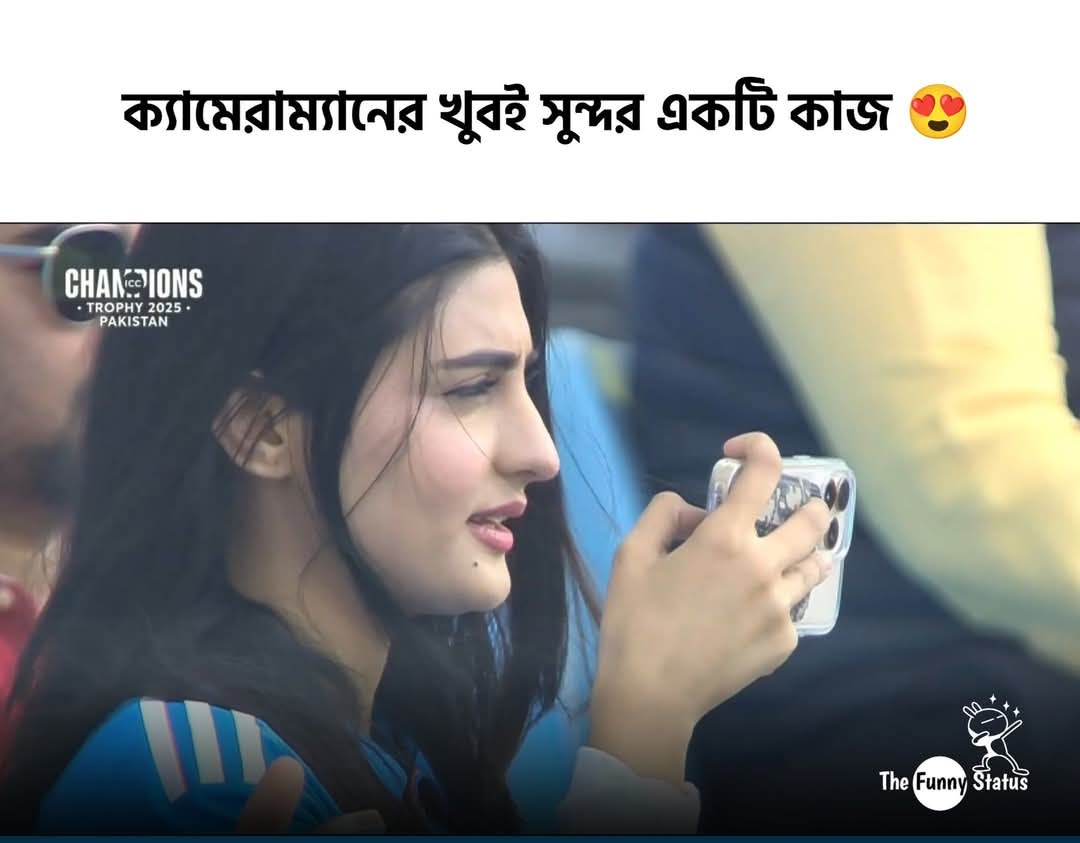
Text: ক্যামেরাম্যানের খুবই সুন্দর একটি কাজ

Label: Non Hate